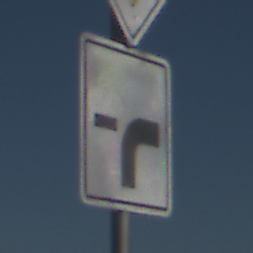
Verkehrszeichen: VerlaufVorfahrtsstrasse9
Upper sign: Vorfahrtsstrasse
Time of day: MorningAfternoon
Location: Outdoor (Nature)
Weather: Clear
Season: Autumn
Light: Natural